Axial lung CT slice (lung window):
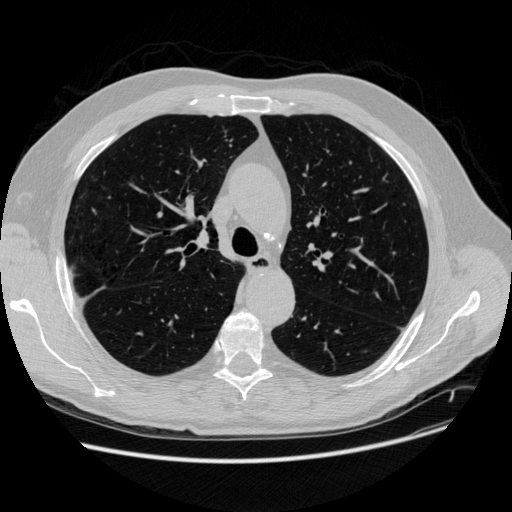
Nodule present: no